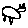
Label: cat